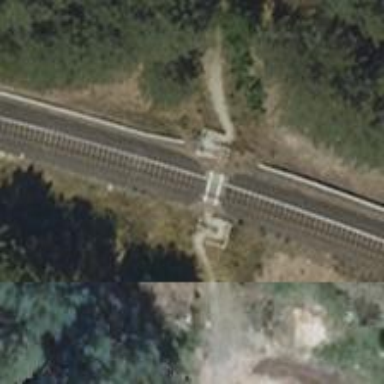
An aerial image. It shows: Railway crossing with chicane.